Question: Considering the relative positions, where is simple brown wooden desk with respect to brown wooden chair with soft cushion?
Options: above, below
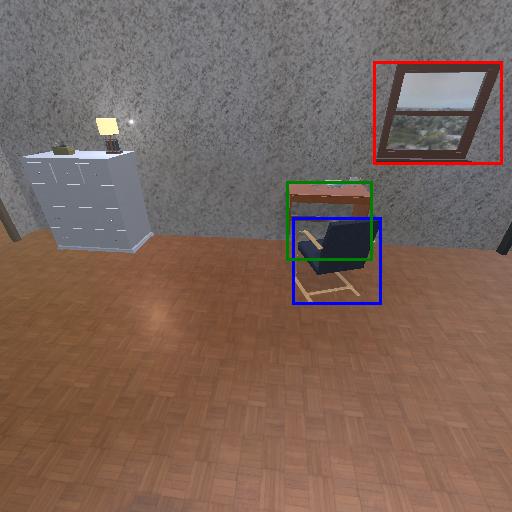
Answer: above